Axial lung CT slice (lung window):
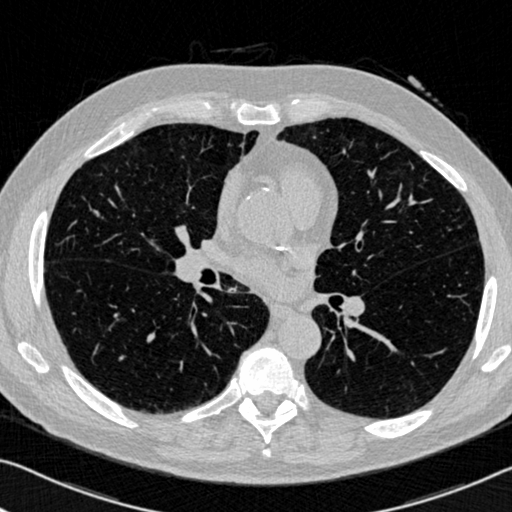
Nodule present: no